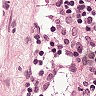
Metastatic tissue present: no